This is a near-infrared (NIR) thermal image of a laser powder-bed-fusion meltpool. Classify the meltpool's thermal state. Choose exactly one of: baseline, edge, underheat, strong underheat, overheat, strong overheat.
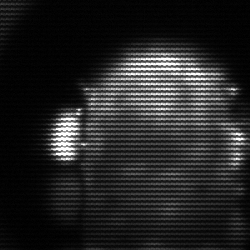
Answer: baseline